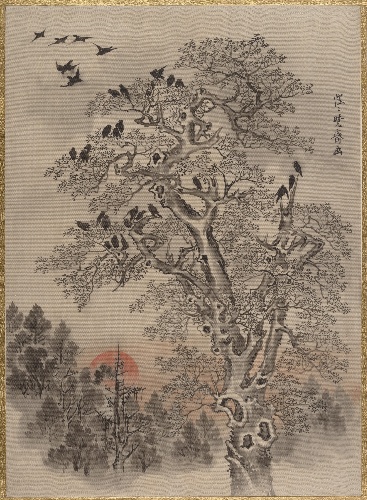
Title: 旭に群鴉図|Flock of Crows at Dawn
Artist: Kawanabe Kyōsai 河鍋暁斎
Artist bio: Japanese, 1831–1889
Date: ca. 1887
Object type: Album leaf
Classification: Paintings
Medium: Album leaf; ink and color on silk
Culture: Japan
Period: Meiji period (1868–1912)
Dimensions: 14 3/8 x 10 1/4 in. (36.5 x 26.0 cm)
Department: Asian Art
Credit line: Charles Stewart Smith Collection, Gift of Mrs. Charles Stewart Smith, Charles Stewart Smith Jr., and Howard Caswell Smith, in memory of Charles Stewart Smith, 1914
Accession year: 1914
Repository: Metropolitan Museum of Art, New York, NY
Tags: Birds|Sun|Trees